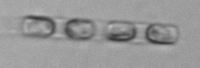
Label: Skeletonema